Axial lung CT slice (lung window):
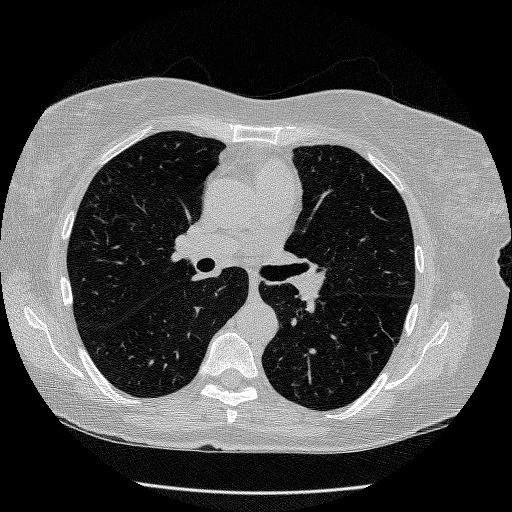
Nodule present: no